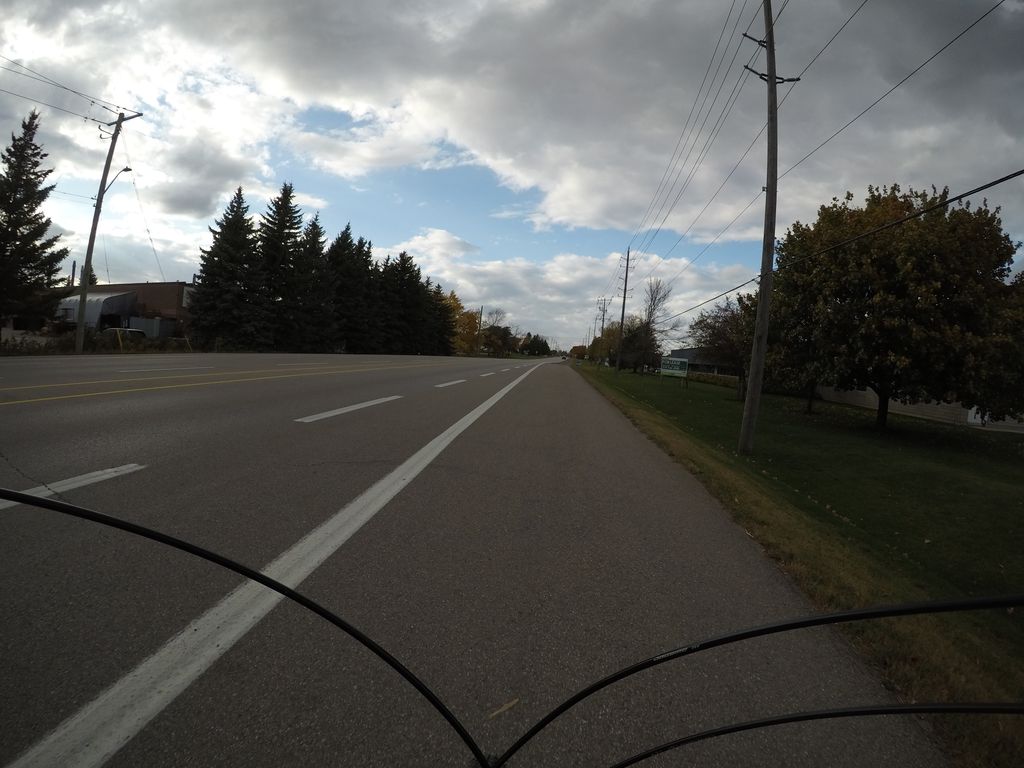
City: kitchener-waterloo